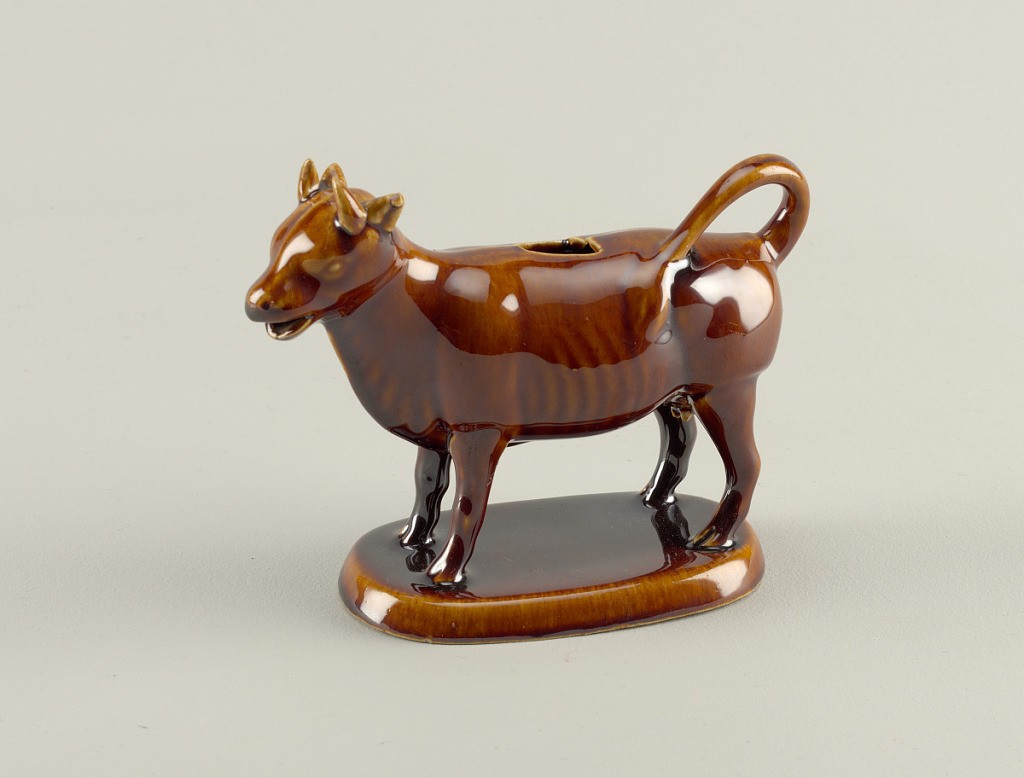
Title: Creamer and cover
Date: mid-19th century
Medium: earthenware
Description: In the shape of a standing cow with open mouth and triangular opening in center of back, the tail forming a loop handle. On flat oval base. Seam mark along top of head and back.